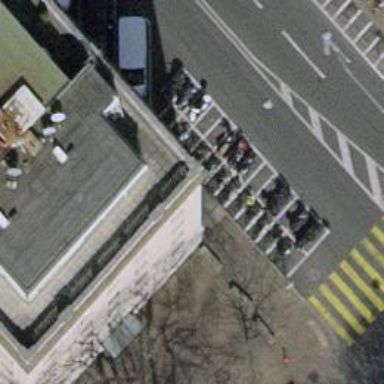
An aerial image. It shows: Public surveillance provided by man-made system.